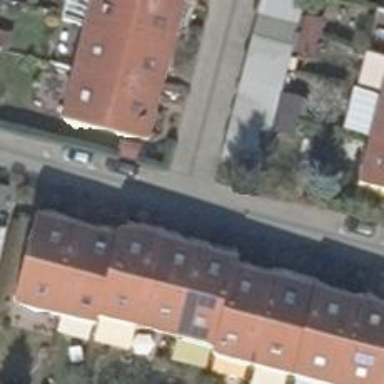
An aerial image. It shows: Living street.